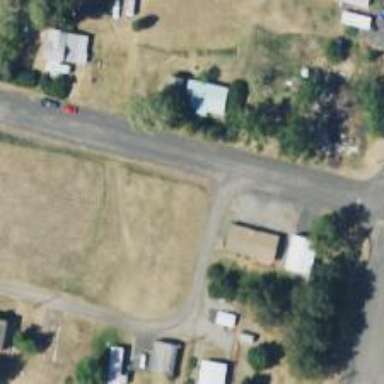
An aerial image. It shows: Alleyway designated as service road.